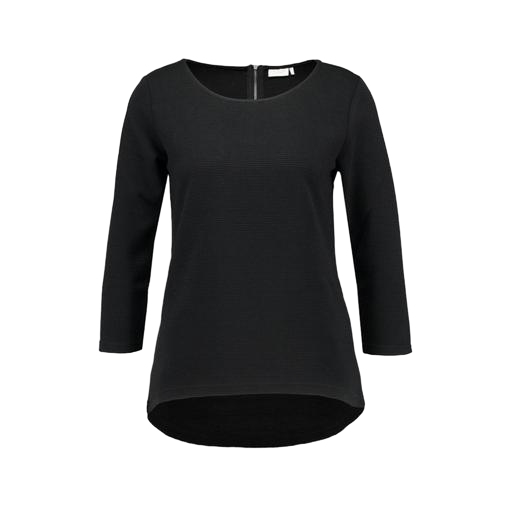
black three-quarter-sleeve top only macy, black three-quarter-sleeve scoop-neck t-shirt only macy, zip-shoulder top, white background